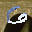
Label: 6